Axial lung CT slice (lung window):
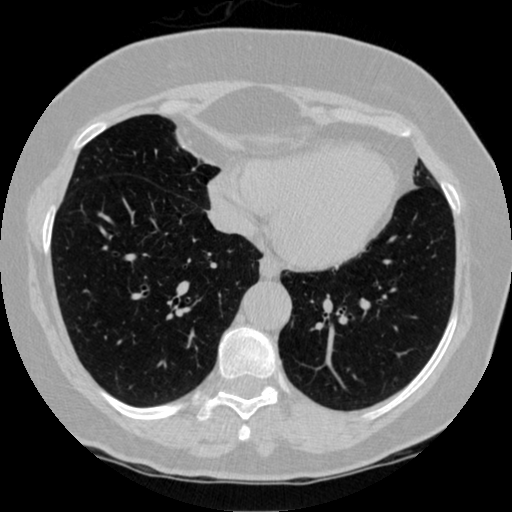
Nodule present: no